Interaction volume radius: 5 \u00c5
Interaction volume height: 25 \u00c5
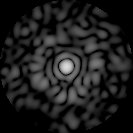
Disorder parameter: 0.8613